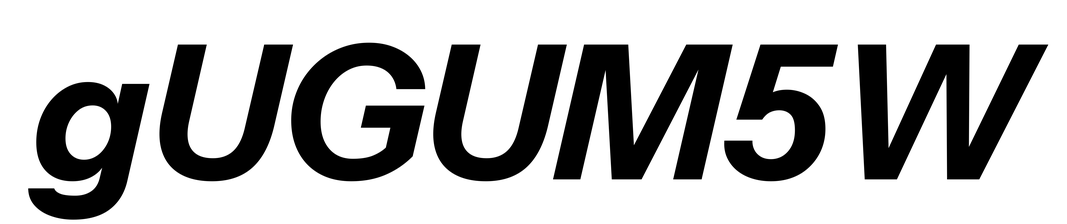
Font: InstrumentSans-Italic_Bold_Italic